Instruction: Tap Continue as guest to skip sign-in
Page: checkout
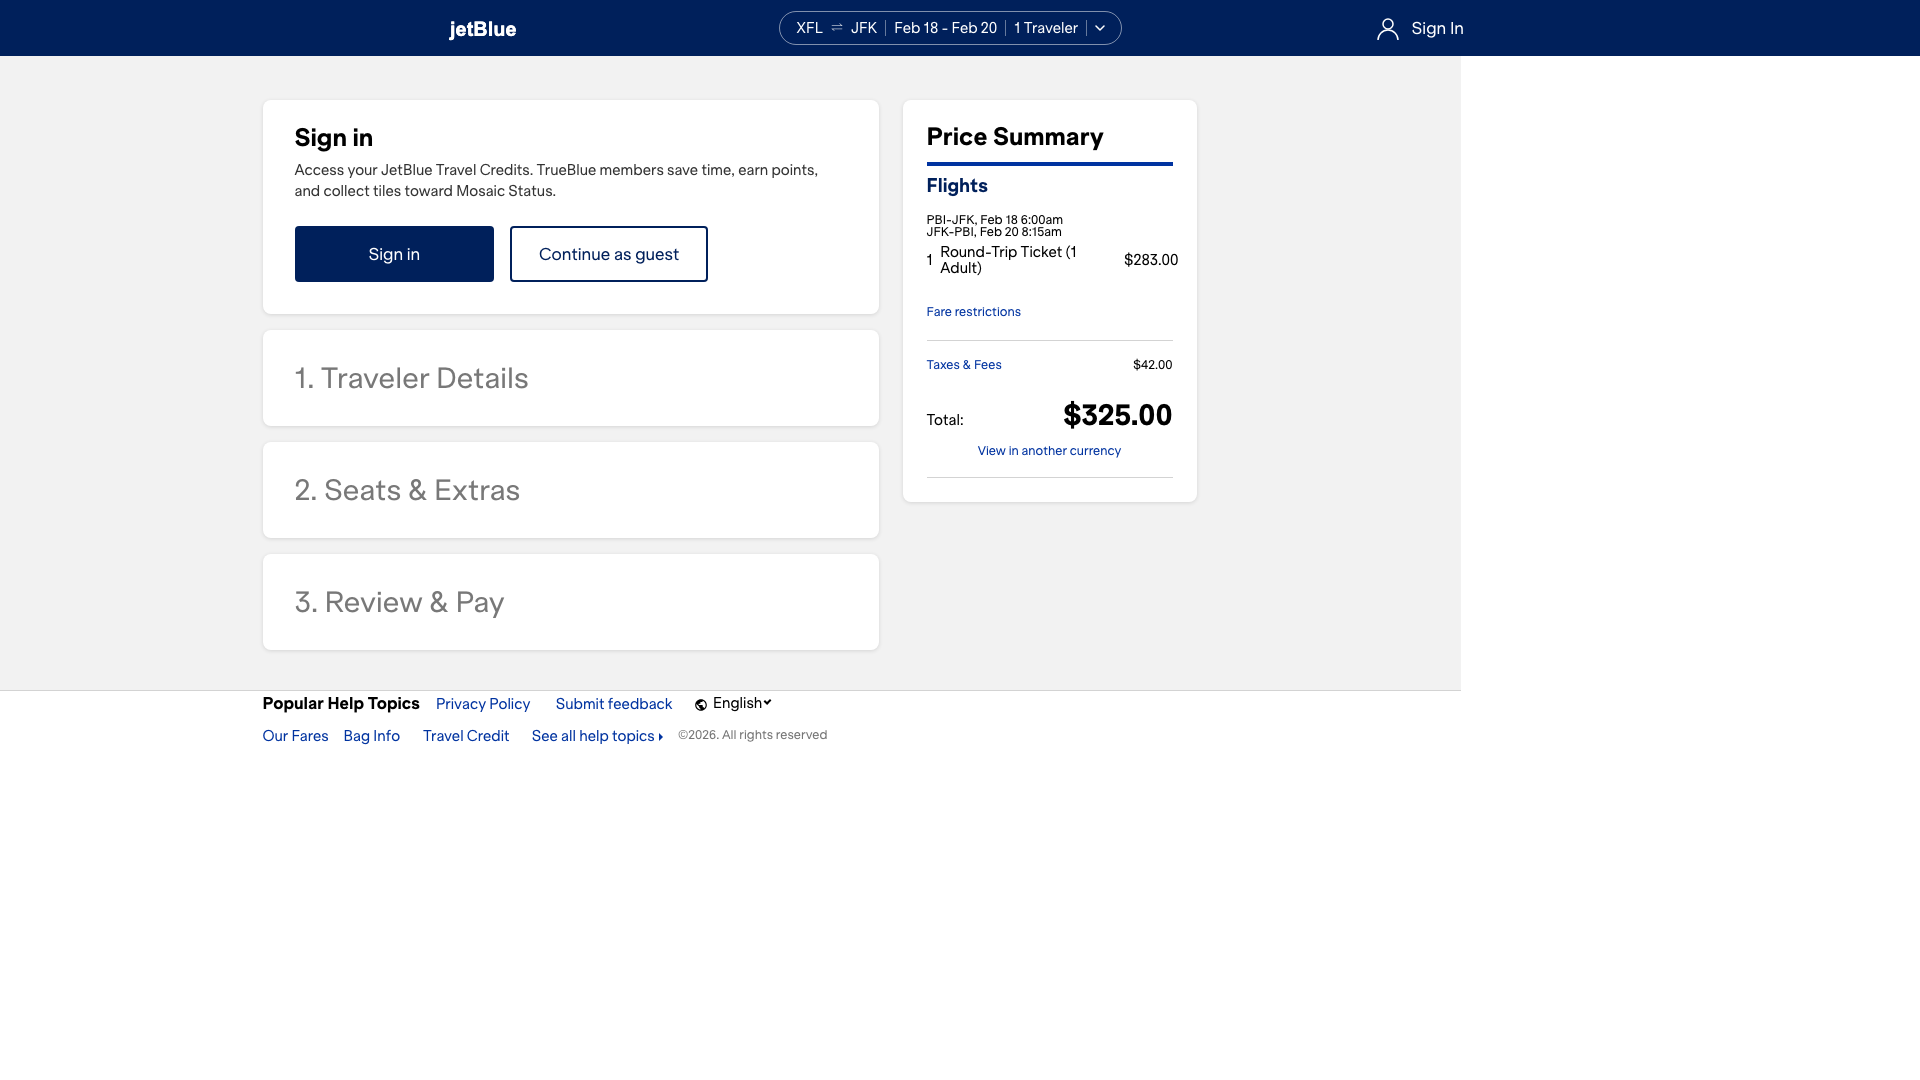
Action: click